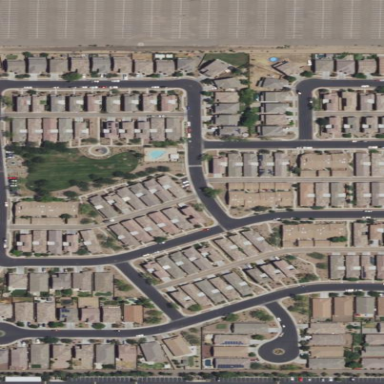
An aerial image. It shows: Gated residential area.